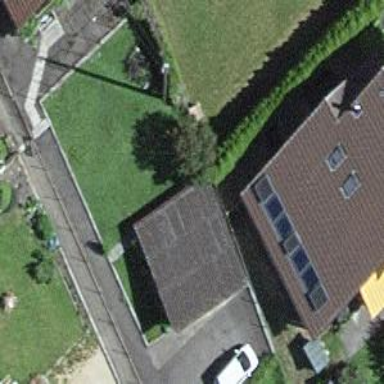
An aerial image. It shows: Garage building.